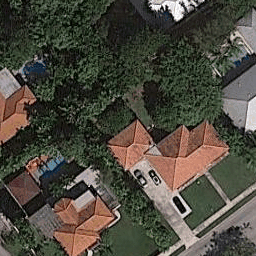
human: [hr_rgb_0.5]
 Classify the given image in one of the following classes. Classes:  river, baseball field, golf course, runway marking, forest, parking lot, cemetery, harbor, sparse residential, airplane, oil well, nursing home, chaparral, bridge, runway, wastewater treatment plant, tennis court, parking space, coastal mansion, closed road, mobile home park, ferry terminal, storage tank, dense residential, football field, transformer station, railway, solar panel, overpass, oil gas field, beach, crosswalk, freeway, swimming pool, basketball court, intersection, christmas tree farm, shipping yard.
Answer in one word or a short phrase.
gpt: coastal mansion